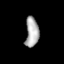
Tissue: lung
Cell type: Epithelial cells
Senescence score: 0.6416
Nuclear area (px): 389
Mean DAPI intensity: 172.326